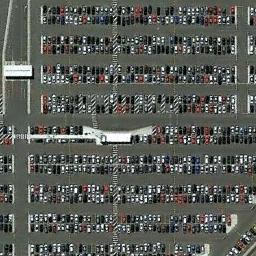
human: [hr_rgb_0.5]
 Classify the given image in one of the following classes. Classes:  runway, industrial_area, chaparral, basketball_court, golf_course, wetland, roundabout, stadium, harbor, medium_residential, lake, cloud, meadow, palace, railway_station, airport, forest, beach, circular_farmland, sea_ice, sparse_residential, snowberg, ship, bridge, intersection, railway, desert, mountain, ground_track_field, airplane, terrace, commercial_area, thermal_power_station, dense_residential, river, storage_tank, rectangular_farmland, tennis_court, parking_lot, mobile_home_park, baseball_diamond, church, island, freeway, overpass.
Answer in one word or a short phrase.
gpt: parking_lot